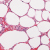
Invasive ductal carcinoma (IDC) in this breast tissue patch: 0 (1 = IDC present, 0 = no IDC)